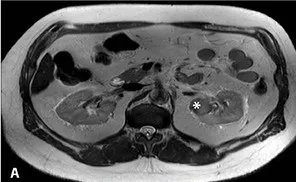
A, Magnetic resonance imaging (MRI) showing endophytic, posterior upper pole left renal mass (indicated by *), suspicious for carcinoma.
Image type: radiology (mri)